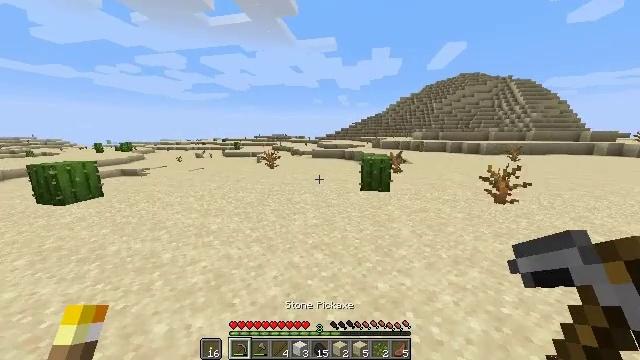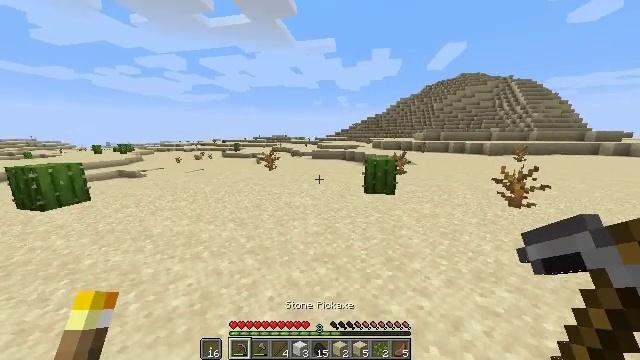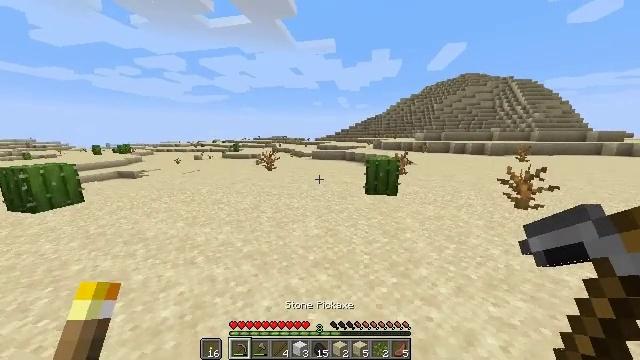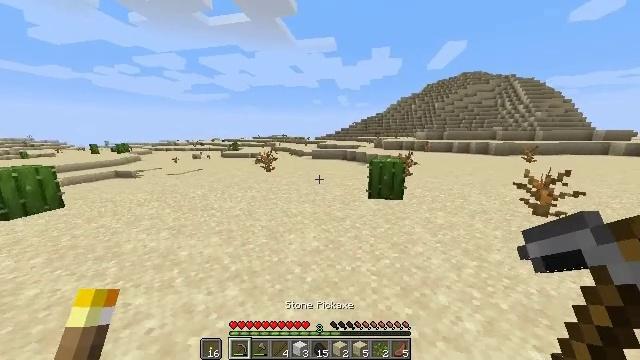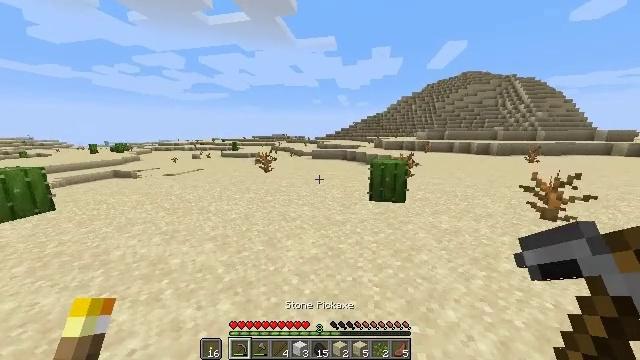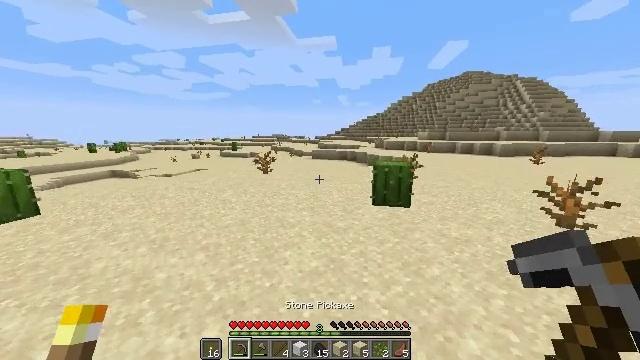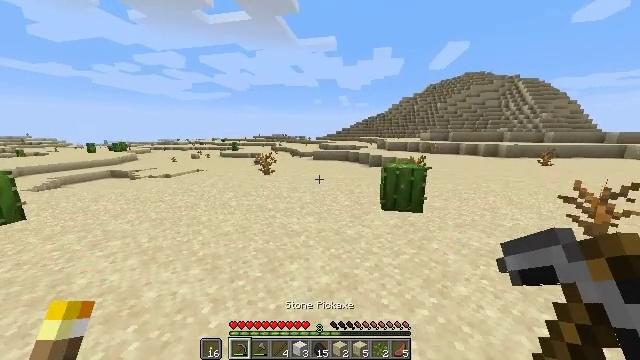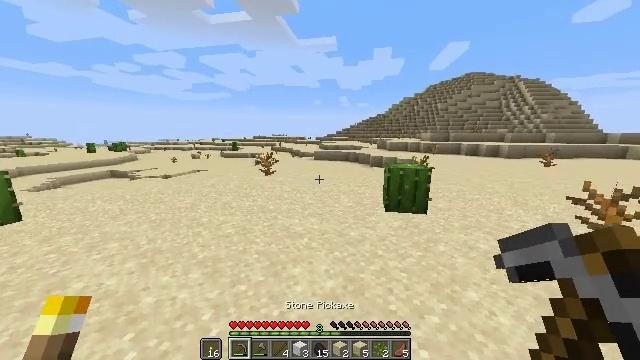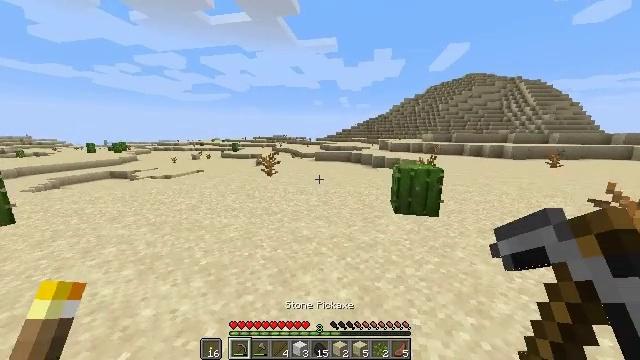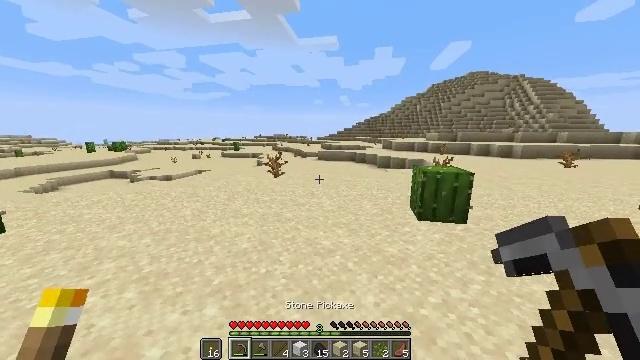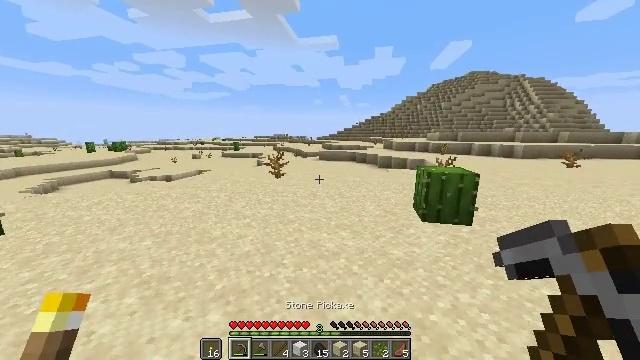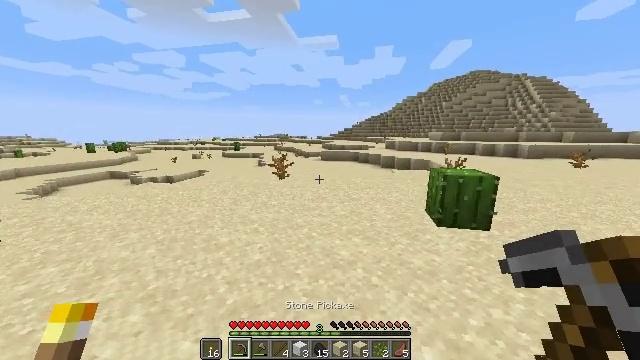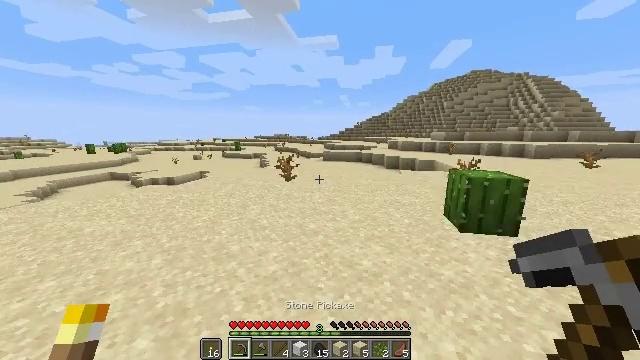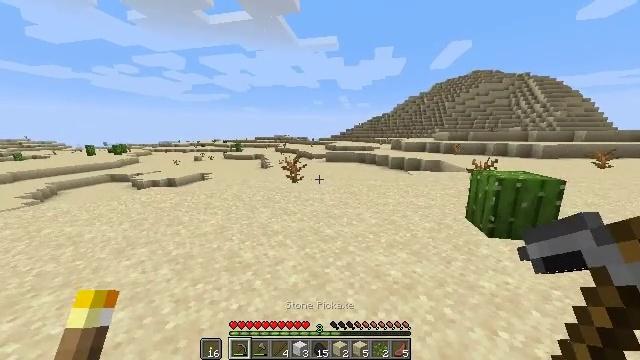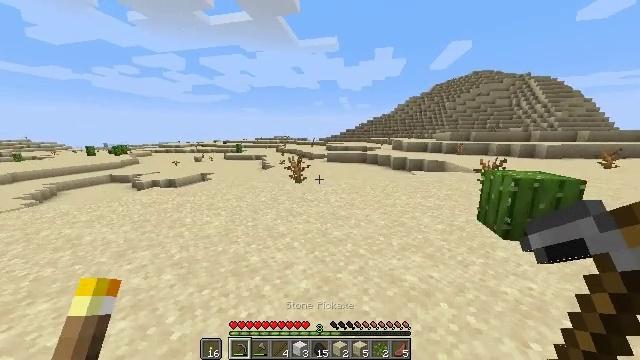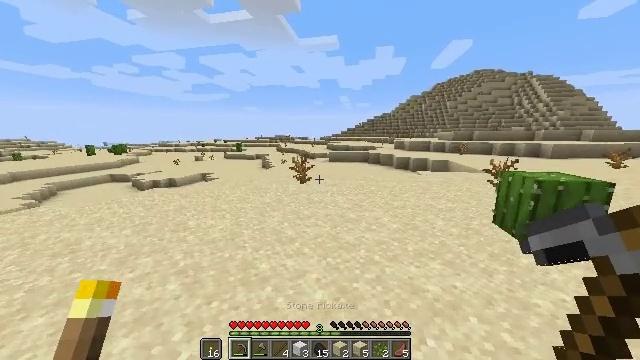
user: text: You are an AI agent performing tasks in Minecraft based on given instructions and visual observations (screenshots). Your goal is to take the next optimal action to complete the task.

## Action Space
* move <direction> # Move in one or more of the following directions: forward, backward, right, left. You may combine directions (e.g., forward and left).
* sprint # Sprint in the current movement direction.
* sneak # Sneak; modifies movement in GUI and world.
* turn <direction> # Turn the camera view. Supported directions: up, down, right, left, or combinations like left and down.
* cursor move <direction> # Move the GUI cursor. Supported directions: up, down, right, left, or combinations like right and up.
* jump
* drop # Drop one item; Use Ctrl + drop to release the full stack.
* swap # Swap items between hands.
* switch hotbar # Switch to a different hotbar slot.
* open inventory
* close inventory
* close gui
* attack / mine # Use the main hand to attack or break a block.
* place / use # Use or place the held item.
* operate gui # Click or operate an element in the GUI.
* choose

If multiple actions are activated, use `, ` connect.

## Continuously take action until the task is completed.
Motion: motion action
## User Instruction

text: Left click to mine the dead bush.
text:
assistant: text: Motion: move forward
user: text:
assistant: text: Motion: move forward
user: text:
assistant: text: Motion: move forward
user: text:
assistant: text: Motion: move forward
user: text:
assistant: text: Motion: move forward and move left
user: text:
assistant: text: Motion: move forward and move left
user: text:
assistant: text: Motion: move forward and move left
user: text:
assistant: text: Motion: move forward and move left
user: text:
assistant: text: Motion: move forward and move left
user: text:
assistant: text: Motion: move forward and move left
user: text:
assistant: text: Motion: move forward and move left
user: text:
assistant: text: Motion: move forward and move left
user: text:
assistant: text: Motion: move forward and move left
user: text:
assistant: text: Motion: move forward and move left
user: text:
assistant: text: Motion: move forward and move left
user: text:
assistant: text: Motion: move forward
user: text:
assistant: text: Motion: move forward
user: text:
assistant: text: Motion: move forward
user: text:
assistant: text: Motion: move forward
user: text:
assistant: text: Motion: move forward
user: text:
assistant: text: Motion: move forward
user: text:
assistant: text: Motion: move forward
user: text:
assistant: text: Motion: move forward
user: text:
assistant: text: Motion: move forward, attack / mine
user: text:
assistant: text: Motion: move forward, attack / mine
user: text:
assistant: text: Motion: move forward, attack / mine
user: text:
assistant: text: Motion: move forward, attack / mine
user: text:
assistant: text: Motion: move forward
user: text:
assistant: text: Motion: move forward
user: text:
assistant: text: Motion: move forward